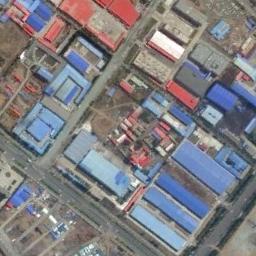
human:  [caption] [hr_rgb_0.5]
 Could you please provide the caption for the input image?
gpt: Neatly planned factories and roads in an industrial area .

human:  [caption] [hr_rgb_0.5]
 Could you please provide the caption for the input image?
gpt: There are many houses of different shapes and sizes in the industrial zone .

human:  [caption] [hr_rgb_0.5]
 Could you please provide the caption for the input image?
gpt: Industrial areas are built in different colors and sizes .

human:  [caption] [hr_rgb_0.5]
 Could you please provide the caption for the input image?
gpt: The industrial area has lots of workshops of different colors and sizes and some roads go through the industrial area .

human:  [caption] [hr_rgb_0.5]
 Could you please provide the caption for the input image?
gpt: There are some blue buildings and red buildings on the industrial area .